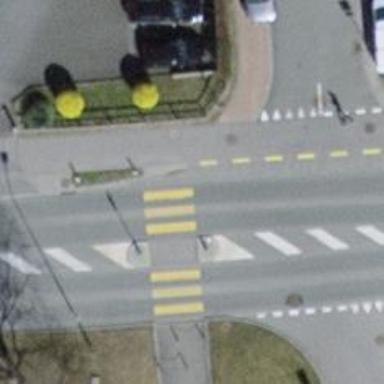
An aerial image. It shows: Uncontrolled road crossing.